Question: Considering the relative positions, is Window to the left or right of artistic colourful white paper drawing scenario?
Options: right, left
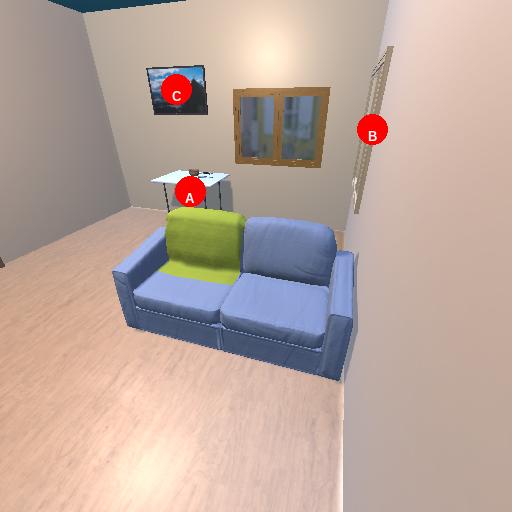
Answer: right